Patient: sex M, age 61
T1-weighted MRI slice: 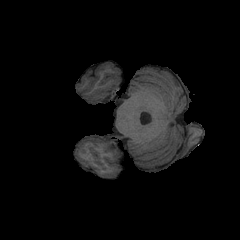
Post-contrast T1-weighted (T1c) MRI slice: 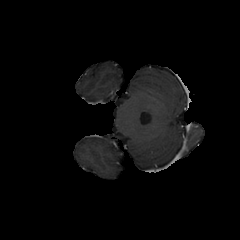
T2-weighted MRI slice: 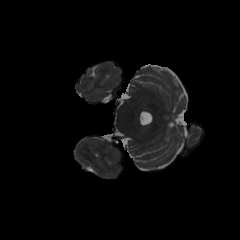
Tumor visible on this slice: no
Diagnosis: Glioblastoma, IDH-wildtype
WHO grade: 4